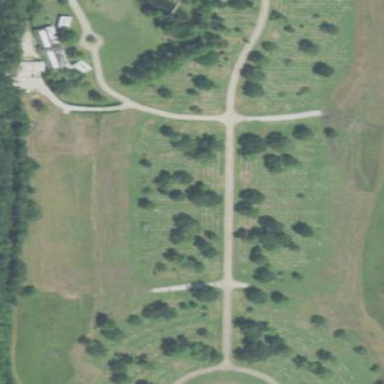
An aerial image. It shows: Cemetery.